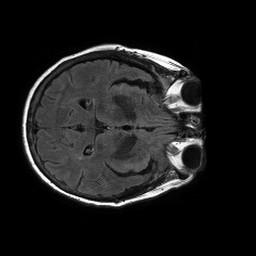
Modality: FLAIR
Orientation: axial
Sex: female
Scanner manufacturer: philips
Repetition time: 11 s
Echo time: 0.125 s